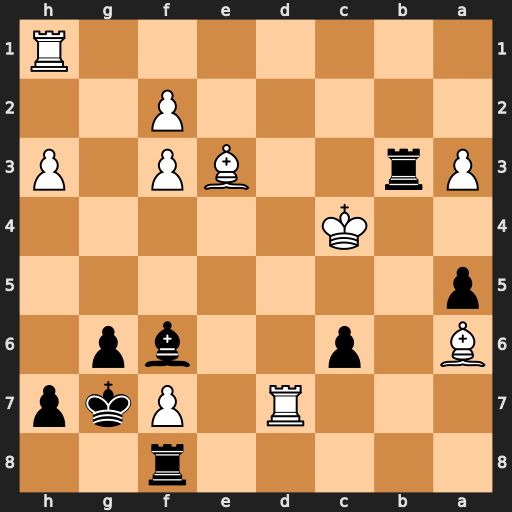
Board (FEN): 5r2/3R1Pkp/B1p2bp1/p7/2K5/Pr2BP1P/5P2/7R
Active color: b
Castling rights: -
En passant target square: -
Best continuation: Rc3#